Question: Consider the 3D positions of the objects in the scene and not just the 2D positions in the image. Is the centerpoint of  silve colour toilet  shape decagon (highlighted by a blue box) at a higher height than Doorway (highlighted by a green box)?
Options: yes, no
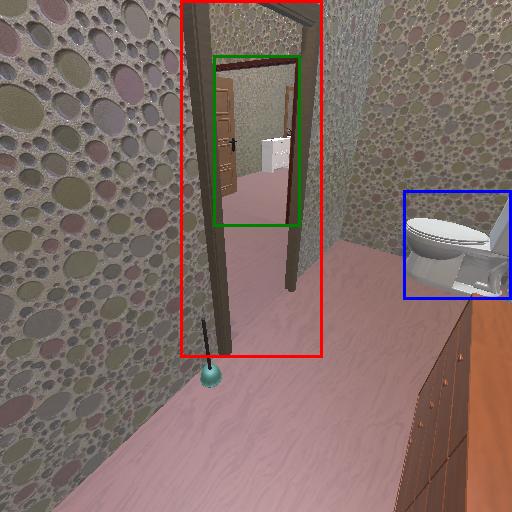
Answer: yes